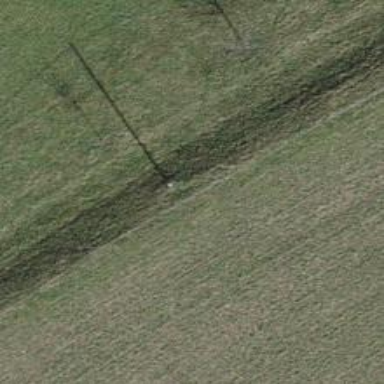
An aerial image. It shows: Minor power line.